Aerial crown-view tile of a tropical tree (Barro Colorado Island, Panama), acquired 20241112:
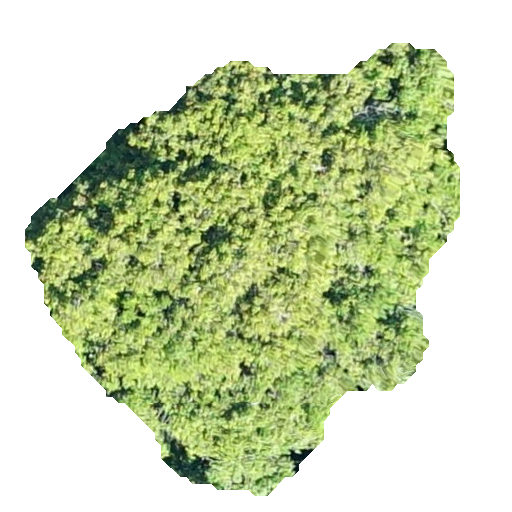
Species: Protium stevensonii
GBIF accepted scientific name: Tetragastris panamensis
Crown area: 202.158 m²